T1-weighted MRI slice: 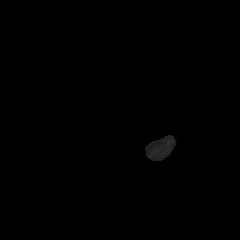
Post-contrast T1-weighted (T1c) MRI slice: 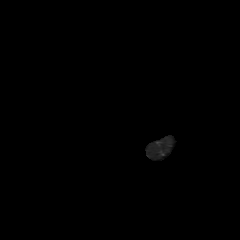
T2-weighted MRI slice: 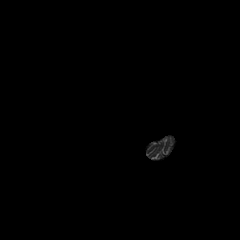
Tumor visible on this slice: no